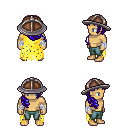
a pixel art fantasy rpg character, male body template, human, tanned skin, yellow tattered cape, teal pants, blue right-swept hairstyle, chain helm, white cloth bandages, four views (front, back, left, right), 2x2 character sprite sheet, small pixel art, hard edges, no anti-aliasing